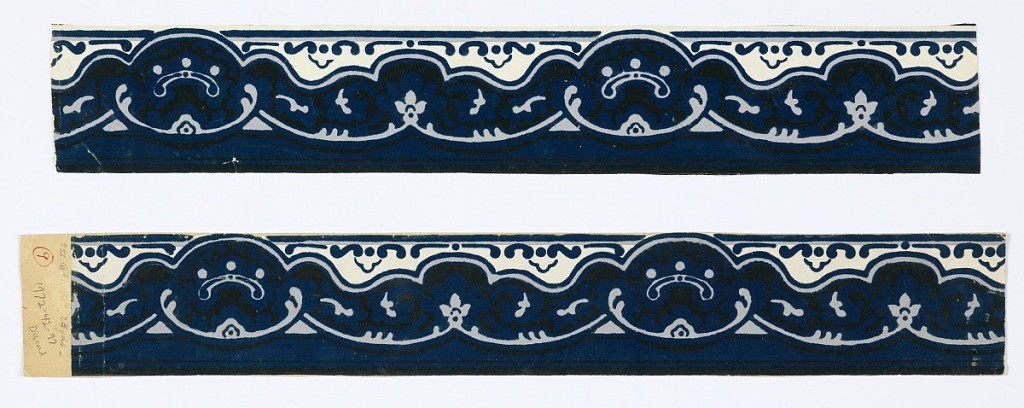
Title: Border
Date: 1835–60
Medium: Block-printed and flocked on machine made paper
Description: The flat, two-dimensional design of this border consists of stylized motifs: rounded mustace-shaped garlands connected by oval ornaments; printed in black, gray and white with blue flocking.

H# 38